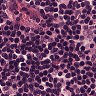
Metastatic tissue present: no